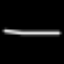
Label: line